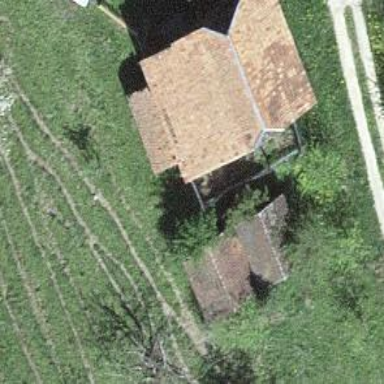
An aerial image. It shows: Rural barn.